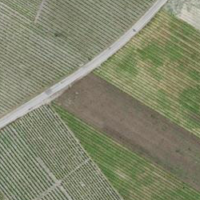
EUNIS habitat code: 40
Species observed at this site:
Plantago major